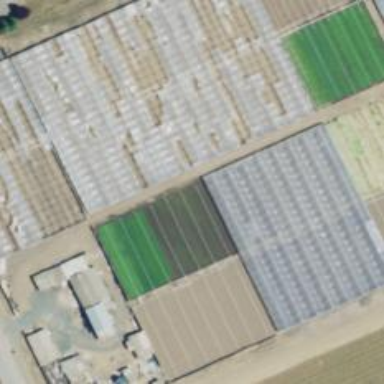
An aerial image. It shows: Greenhouse.